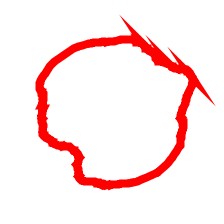
Shape: circle